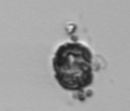
Label: Thalassiosira_TAG_external_detritus